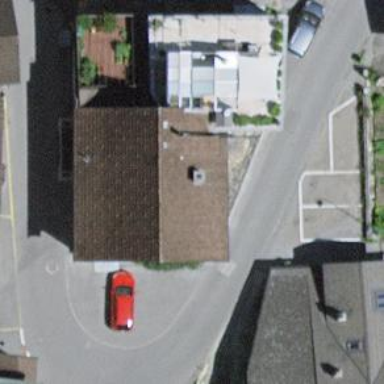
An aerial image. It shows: Restaurant.